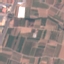
Label: PermanentCrop